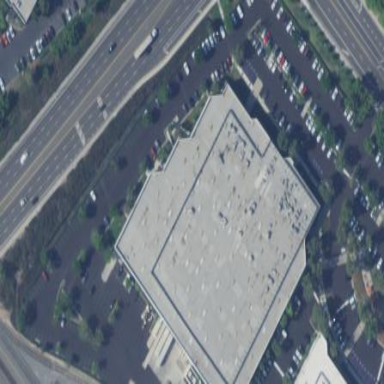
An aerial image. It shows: Commercial building.